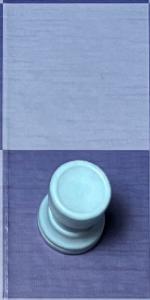
Label: Rook_White